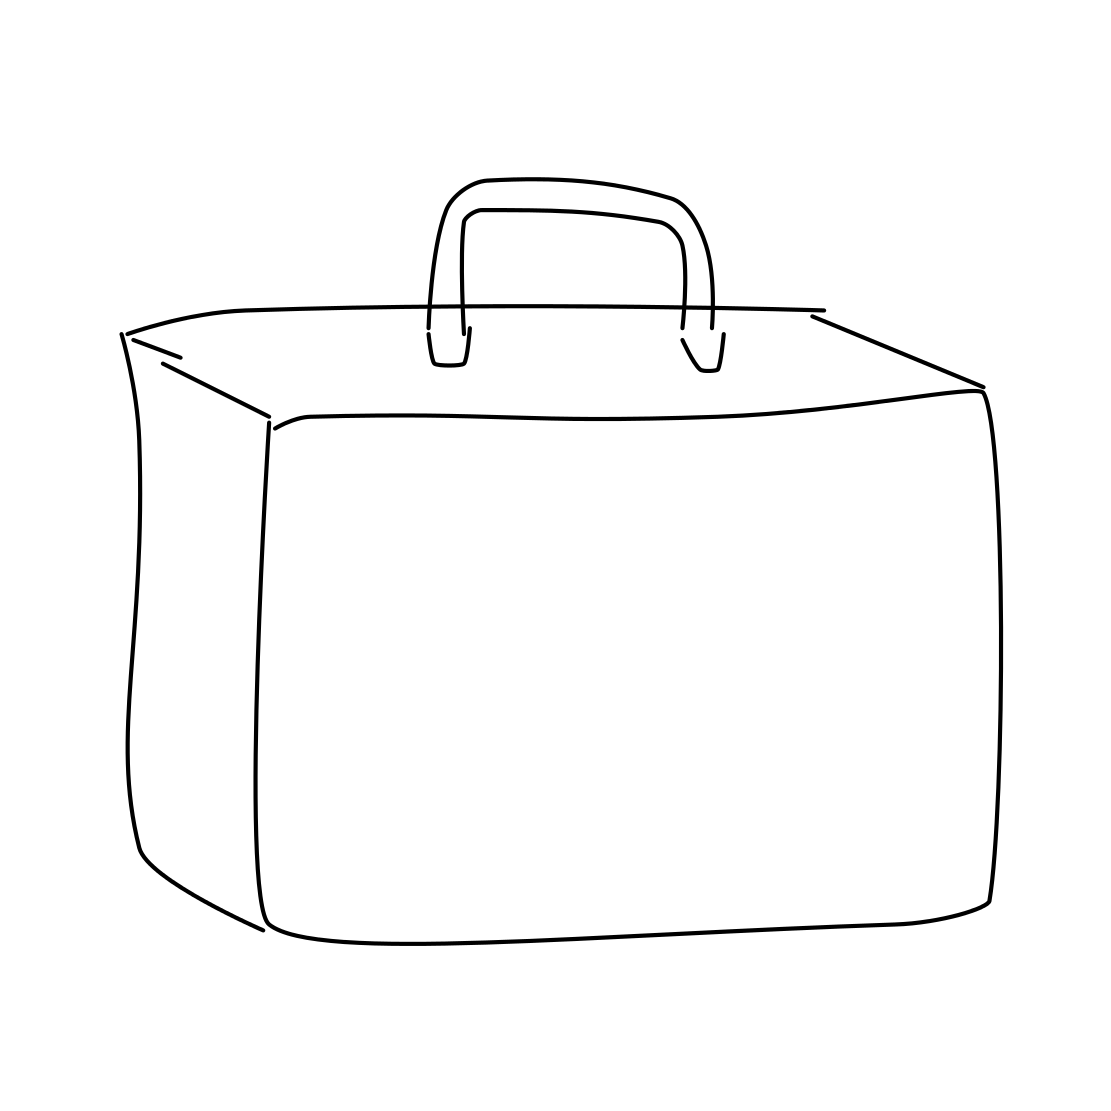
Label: suitcase